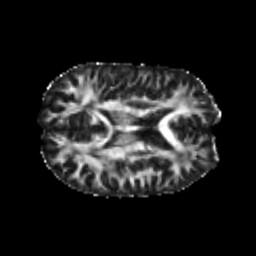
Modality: FA
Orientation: axial
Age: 22
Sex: male
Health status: healthy
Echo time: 0.074 s